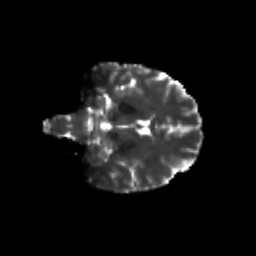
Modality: T2w
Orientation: coronal
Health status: healthy
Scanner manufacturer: philips
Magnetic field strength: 3 T
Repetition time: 9.75 s
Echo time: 0.092 s